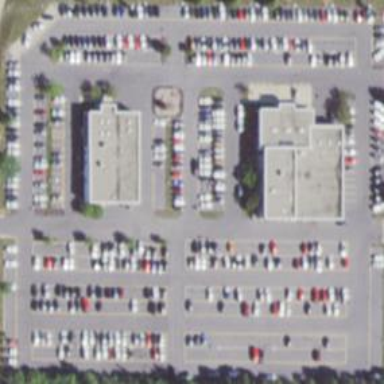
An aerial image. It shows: Shop that sells cars.